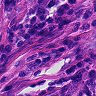
Metastatic tissue present: yes